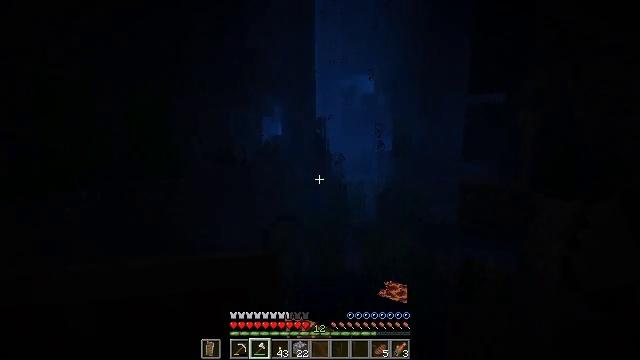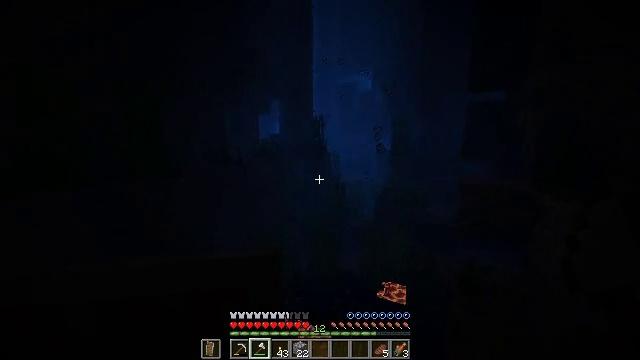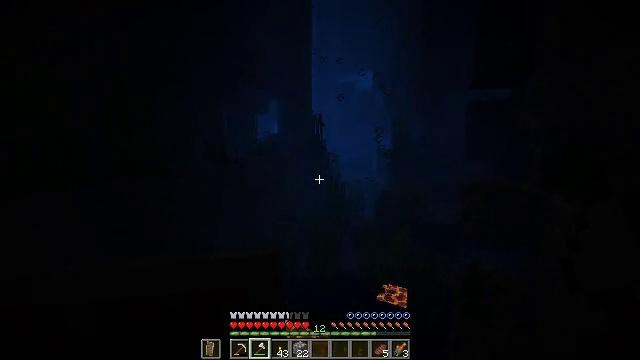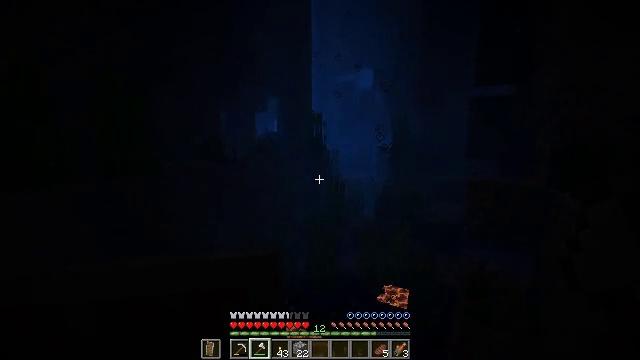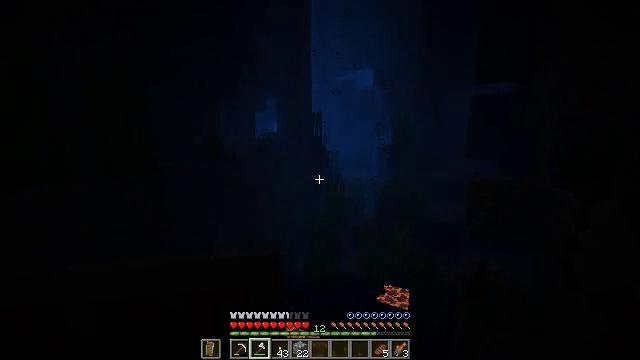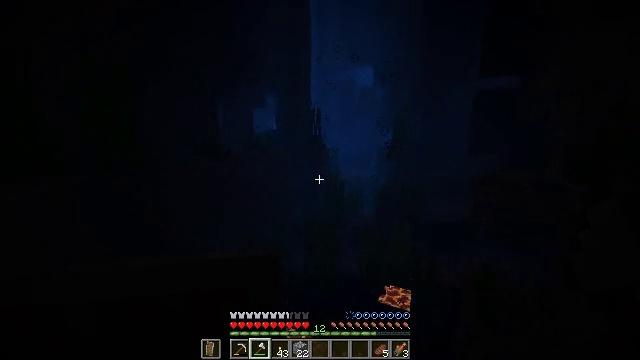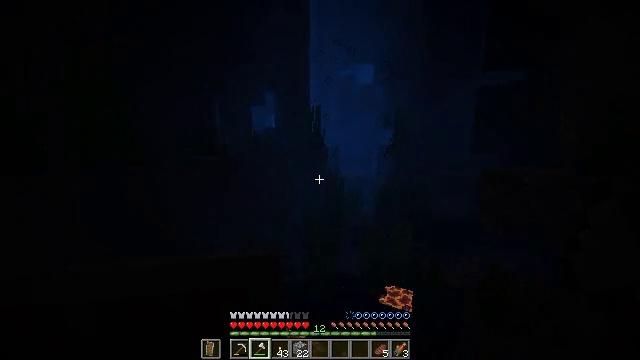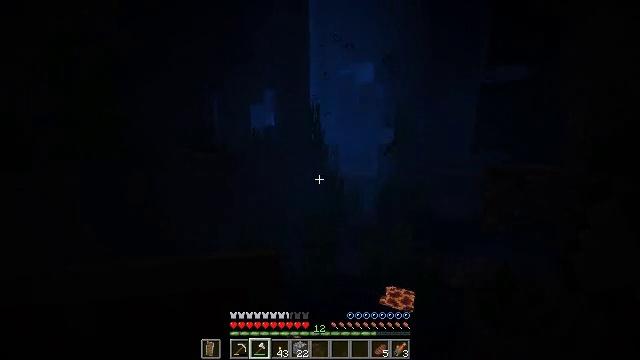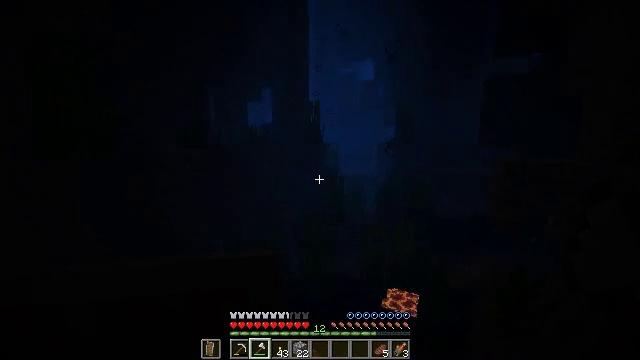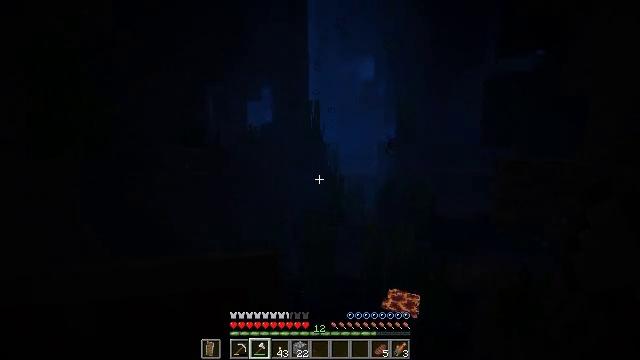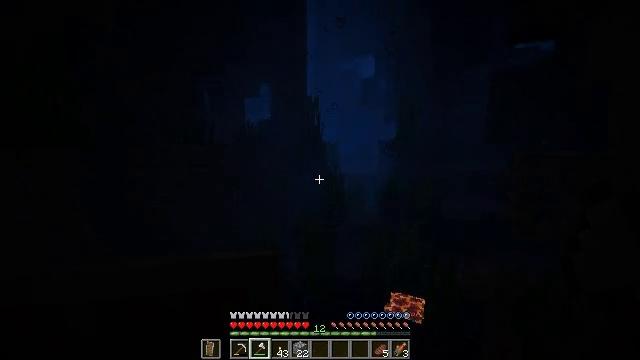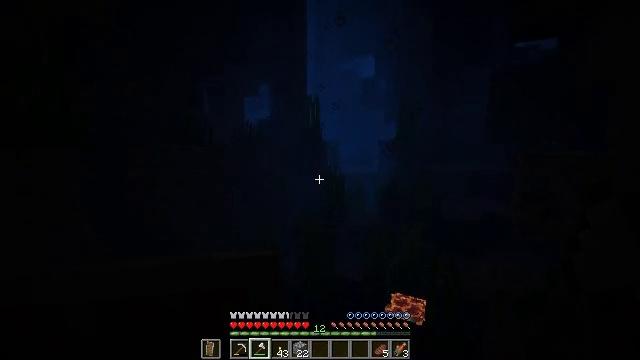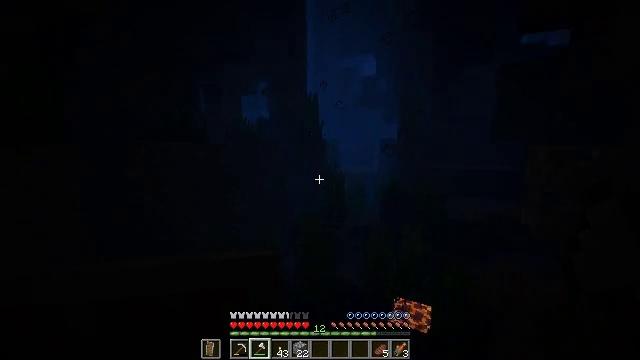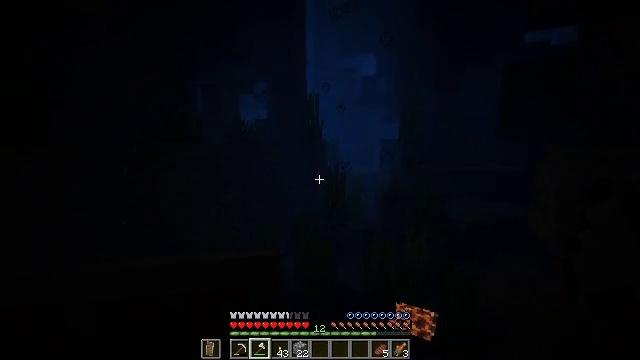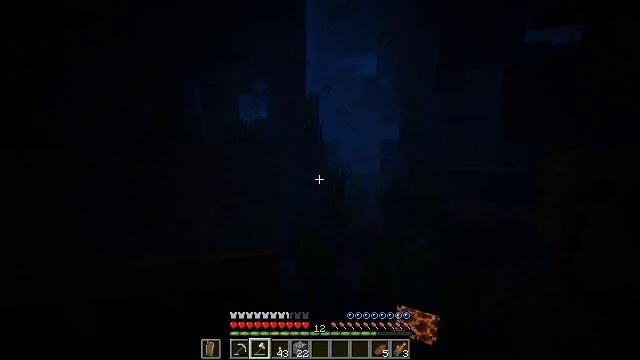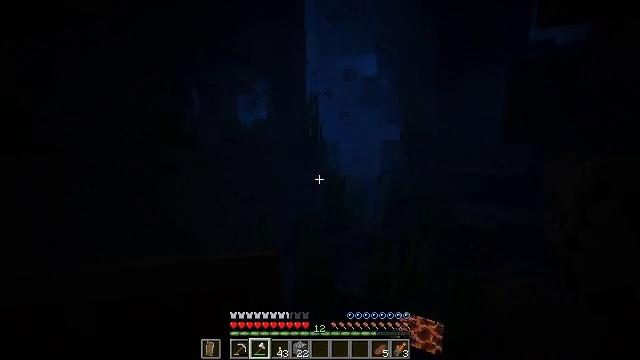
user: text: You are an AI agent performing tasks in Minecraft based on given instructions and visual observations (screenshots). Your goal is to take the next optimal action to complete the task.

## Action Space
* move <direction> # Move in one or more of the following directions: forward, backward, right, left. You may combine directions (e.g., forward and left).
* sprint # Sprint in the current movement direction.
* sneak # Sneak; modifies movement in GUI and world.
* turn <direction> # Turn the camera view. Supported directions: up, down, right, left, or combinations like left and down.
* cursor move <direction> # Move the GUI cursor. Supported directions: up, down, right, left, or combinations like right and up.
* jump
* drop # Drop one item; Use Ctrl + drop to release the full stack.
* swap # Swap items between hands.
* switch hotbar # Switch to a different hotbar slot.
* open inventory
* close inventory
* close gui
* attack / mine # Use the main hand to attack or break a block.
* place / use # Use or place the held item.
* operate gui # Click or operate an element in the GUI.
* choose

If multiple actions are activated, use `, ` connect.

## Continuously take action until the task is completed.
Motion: motion action
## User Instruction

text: Attack the underwater area to get tall seagrass.
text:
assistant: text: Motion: move forward, jump
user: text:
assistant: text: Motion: move forward
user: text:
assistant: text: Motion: move forward
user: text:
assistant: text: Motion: move forward
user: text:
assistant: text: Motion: move forward
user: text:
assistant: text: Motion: move forward
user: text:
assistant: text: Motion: move forward
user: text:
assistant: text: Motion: move forward
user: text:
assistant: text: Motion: move forward
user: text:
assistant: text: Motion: move forward
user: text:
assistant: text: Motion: move forward
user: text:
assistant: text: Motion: move forward, jump
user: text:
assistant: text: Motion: move forward, jump
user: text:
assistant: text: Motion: move forward, jump
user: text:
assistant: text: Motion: move forward, jump
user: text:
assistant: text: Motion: move forward, jump
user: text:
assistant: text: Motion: move forward, jump
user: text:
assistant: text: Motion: move forward, jump
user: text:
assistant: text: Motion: move forward, jump
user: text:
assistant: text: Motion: move forward, jump
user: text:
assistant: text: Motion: move forward, jump
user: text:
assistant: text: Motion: move forward, turn right, jump
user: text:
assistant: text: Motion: move forward, turn right and down, jump
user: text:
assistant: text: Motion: move forward, turn right and down, jump
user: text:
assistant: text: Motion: move forward, turn right and down, jump
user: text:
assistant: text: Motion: move forward, jump
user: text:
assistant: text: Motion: move forward, jump
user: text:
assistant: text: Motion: move forward, jump
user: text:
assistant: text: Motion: move forward, jump
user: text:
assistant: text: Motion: move forward, turn left and down, jump